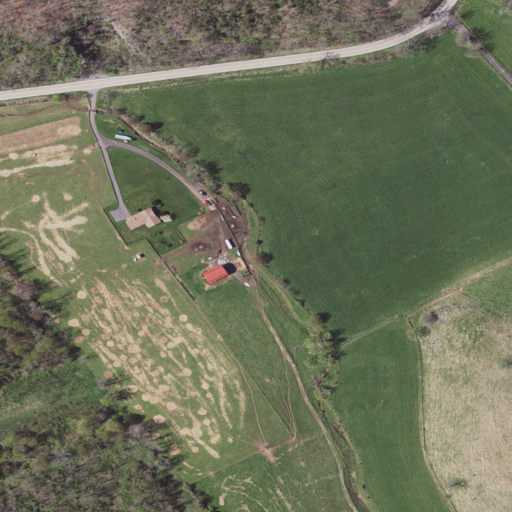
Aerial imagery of valley in Virginia named Falling Spring Valley containing pasture, deciduous forest, mixed forest, open development, and low intensity development